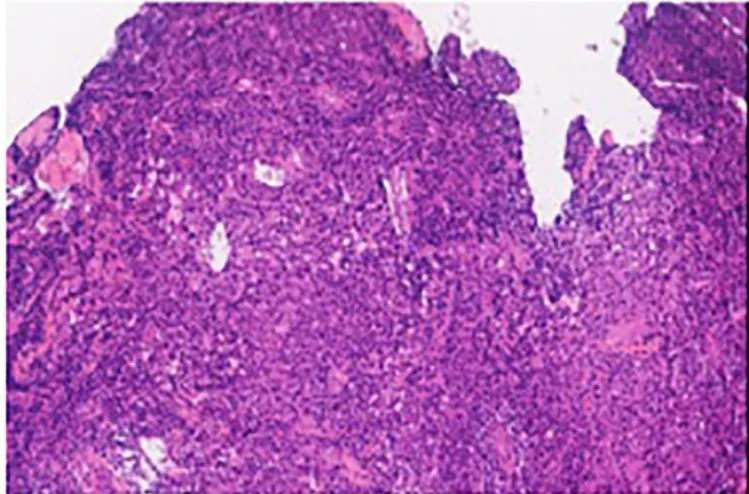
The pathologic immunohistochemistry of the 11th thoracic vertebra lesions is consistent with plasma cell neoplasms.
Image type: pathology (immunostaining)